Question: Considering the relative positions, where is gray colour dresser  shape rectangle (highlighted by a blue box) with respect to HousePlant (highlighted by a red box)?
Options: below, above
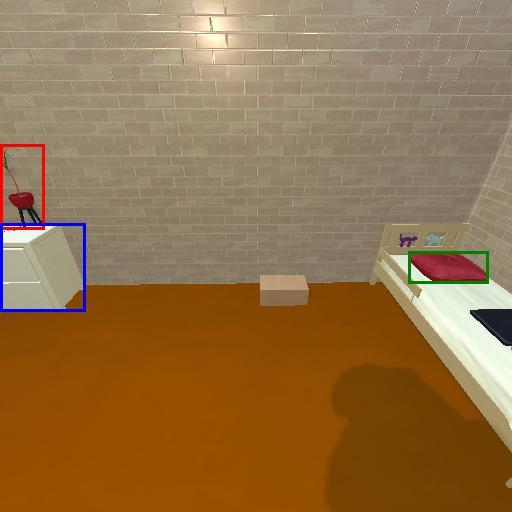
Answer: below